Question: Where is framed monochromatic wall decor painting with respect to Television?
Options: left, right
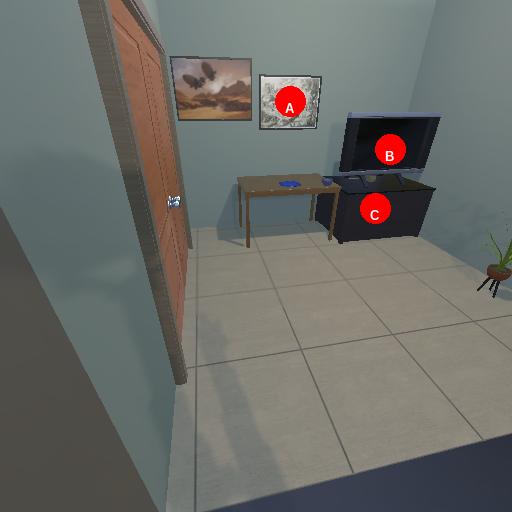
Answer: left